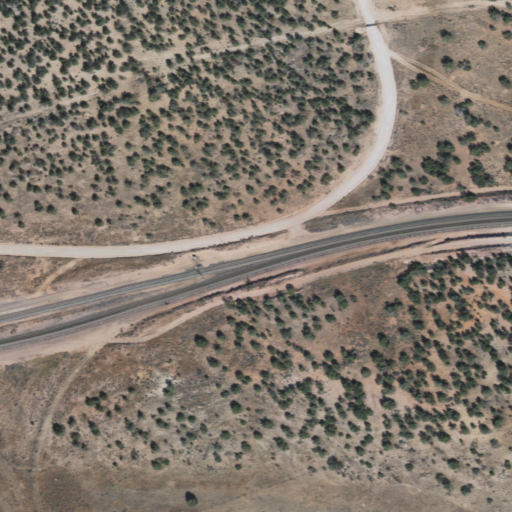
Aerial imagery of gap in Arizona named Yampai Divide containing shrub, evergreen forest, and grassland